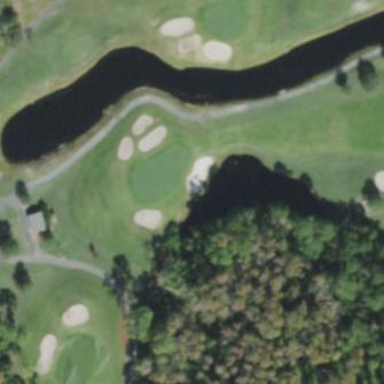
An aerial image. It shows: Water hazard on golf course. The hazard is natural water feature.